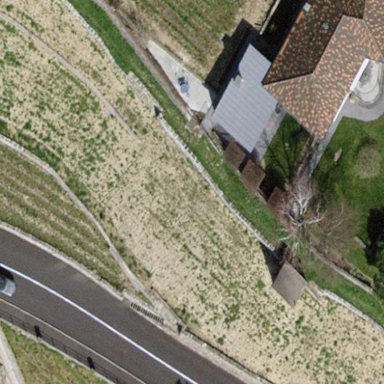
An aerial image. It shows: Vineyard with grape crops.